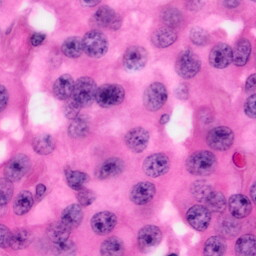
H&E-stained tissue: Pancreatic